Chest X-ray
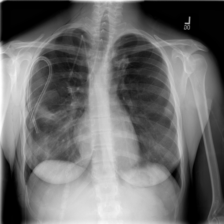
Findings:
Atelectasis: negative
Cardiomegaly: negative
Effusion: negative
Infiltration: negative
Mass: negative
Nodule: negative
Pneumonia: negative
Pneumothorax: positive
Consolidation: negative
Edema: negative
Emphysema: positive
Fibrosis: negative
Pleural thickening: negative
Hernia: negative